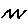
Label: zigzag